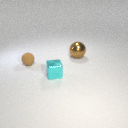
small brown rubber sphere to the left of small cyan metal cube